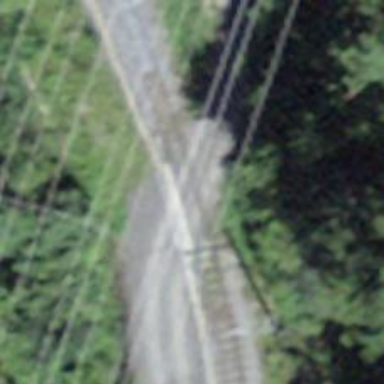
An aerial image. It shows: Railway level crossing.